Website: apple-inc
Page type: review-order
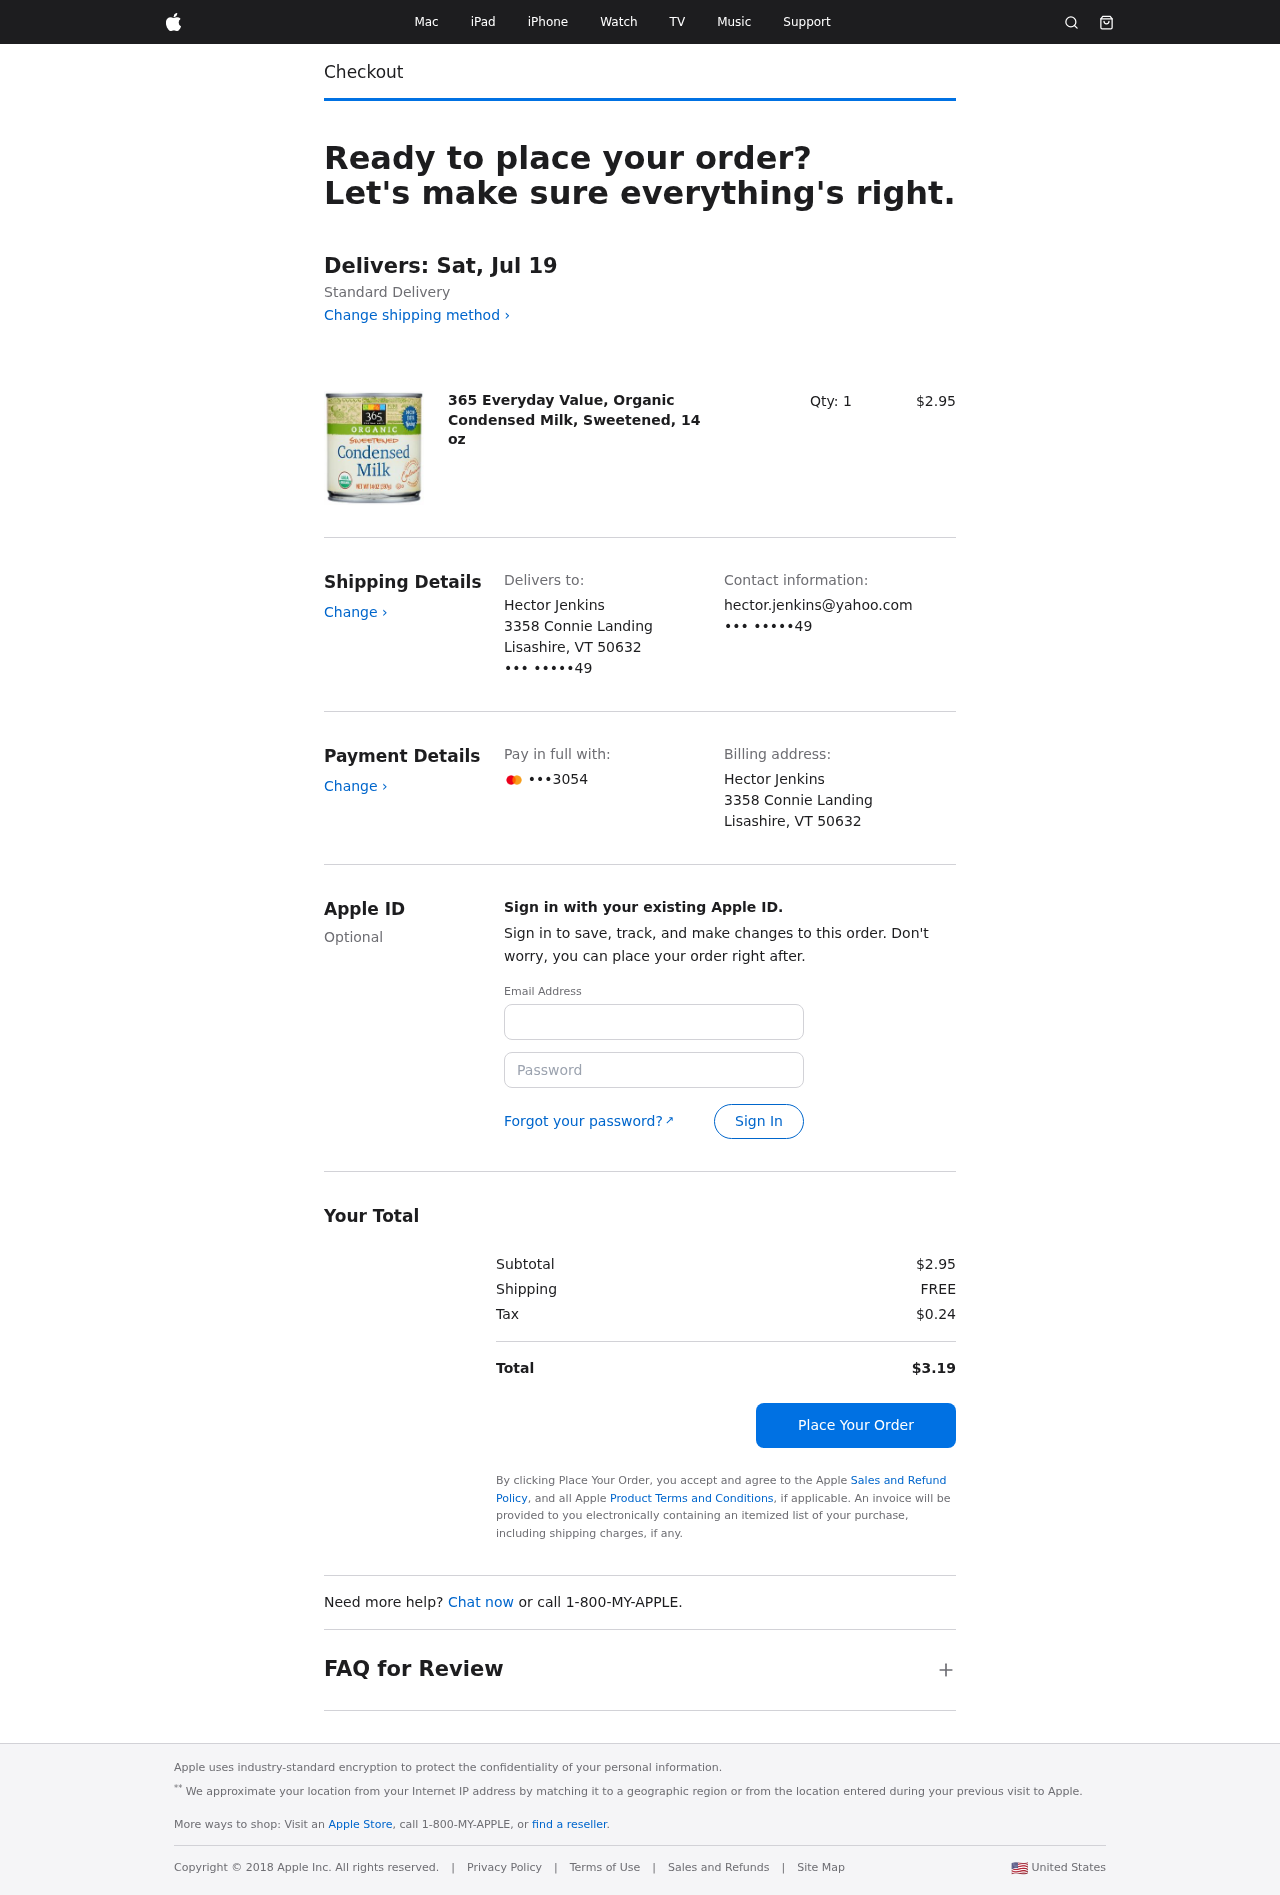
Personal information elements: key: PII_CARD_LAST4
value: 3054
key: PII_CITY_STATE_ZIP
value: Lisashire, VT 50632
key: PII_EMAIL3
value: hector.jenkins@yahoo.com
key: PII_FULLNAME
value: Hector Jenkins
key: PII_PHONE_SUFFIX
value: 49
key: PII_STREET
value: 3358 Connie Landing
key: PII_EMAIL2
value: hector.jenkins@yahoo.com
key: PII_PHONE_SUFFIX2
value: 49
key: PII_FULLNAME2
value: Hector Jenkins
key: PII_CITY
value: Lisashire
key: PII_STATE_ABBR
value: VT
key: PII_POSTCODE
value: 50632
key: PII_POSTCODE_FULL
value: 50632
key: PII_CITY_STATE
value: Lisashire, VT
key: PII_POSTCODE_NUMERIC
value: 50632
Product elements: key: PRODUCT1_NAME
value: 365 Everyday Value, Organic Condensed Milk, Sweetened, 14 oz
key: PRODUCT1_PRICE
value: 2.95
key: PRODUCT1_QUANTITY
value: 1
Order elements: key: ORDER_DELIVERY_DATE
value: Delivers: Sat, Jul 19
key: ORDER_SUBTOTAL
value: $2.95
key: ORDER_SHIPPING_COST
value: FREE
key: ORDER_TAX
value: $0.24
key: ORDER_TOTAL
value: $3.19